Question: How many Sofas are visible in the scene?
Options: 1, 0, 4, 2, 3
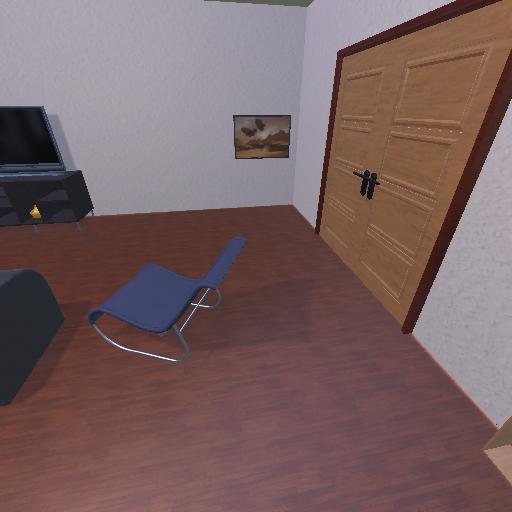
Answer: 1